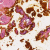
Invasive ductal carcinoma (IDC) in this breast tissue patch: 0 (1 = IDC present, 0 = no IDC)